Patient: sex M, age 59
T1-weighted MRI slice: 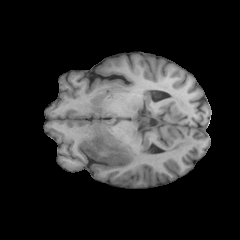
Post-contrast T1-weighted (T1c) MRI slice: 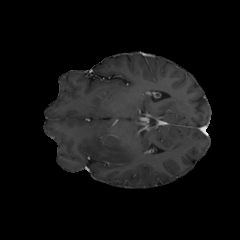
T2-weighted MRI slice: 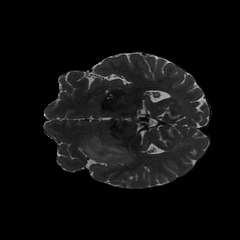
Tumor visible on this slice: yes
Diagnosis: Astrocytoma, IDH-wildtype
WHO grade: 3